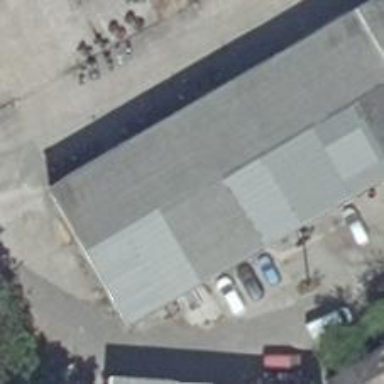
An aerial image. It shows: Shop specializing in motorcycles.